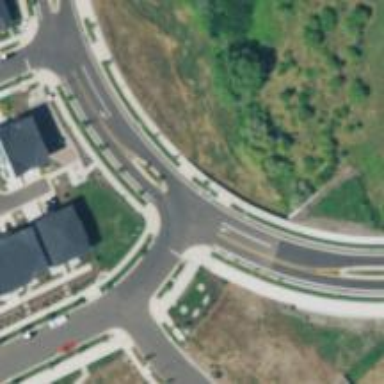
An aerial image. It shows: Unmarked crossing on footway.